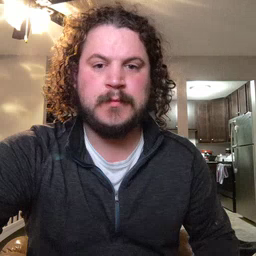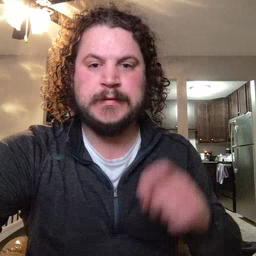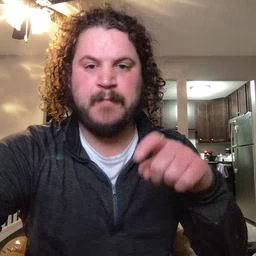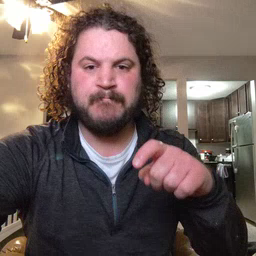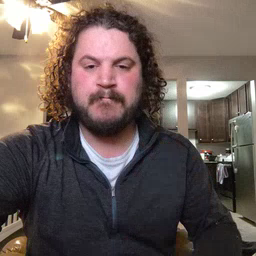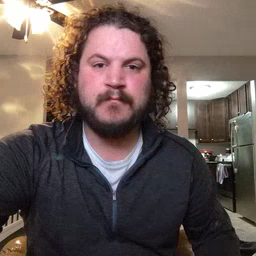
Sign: time